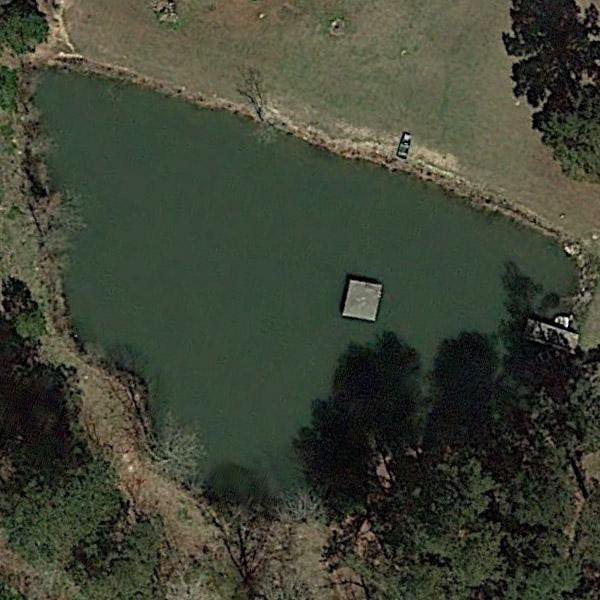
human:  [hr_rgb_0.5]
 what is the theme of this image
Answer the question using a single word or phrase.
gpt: pond